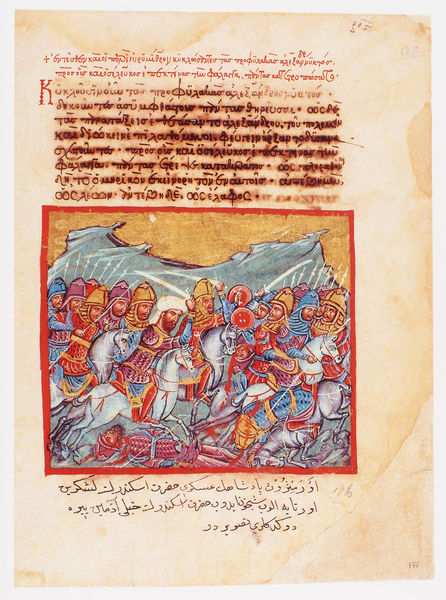
Titel: Der griechische Alexanderroman
Institution: Venedig, Hellenic Institute Codex Gr. 5
Schlagwörter: blau, männer, orange, rot, rahmen, silber, bild, gold, pferd, pferde, reiter, reiten, kopfbedeckung, schrift, berge, vergilbt, krieg, schlacht, soldaten, seite, illustration, text, helm, rüstung, schimmel, pergament, helme, arabisch, speere, turban, rüstungen, organge, buchmalerei, manuskript, pfelde